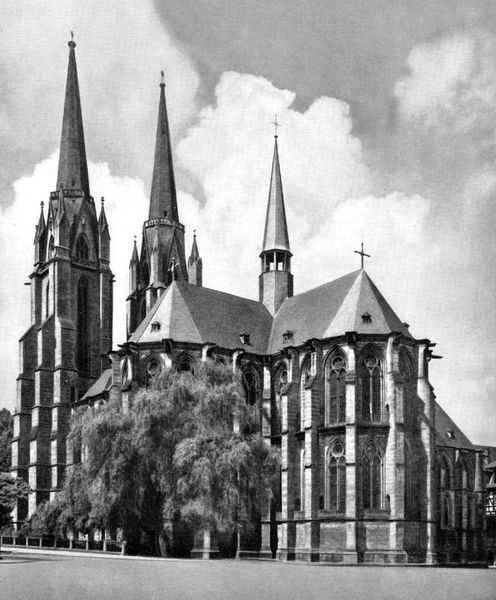
Titel: Elisabethkirche in Marburg
Standort: Marburg, Elisabethkirche (EU - D - H)
Schlagwörter: baum, wolken, fenster, säulen, weide, kirche, gotik, turm, foto, fotografie, photographie, kreuz, türme, dom, münster, langhaus, kirchenschiff, querhaus, chor, spitztürme, kirchtum, mü ster